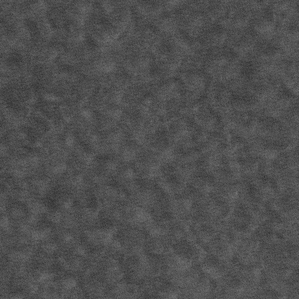
Label: frost